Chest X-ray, PA view. Patient: 59 years old, sex F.
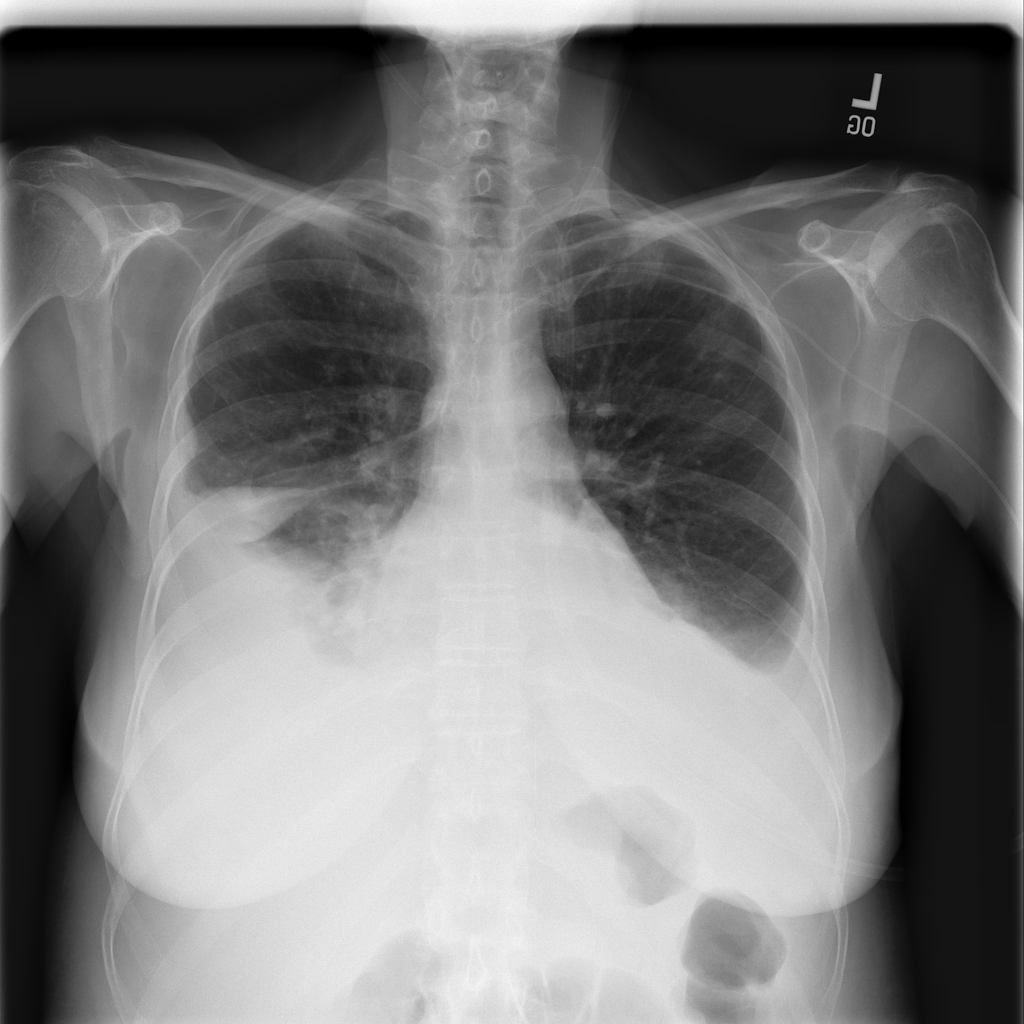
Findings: Effusion